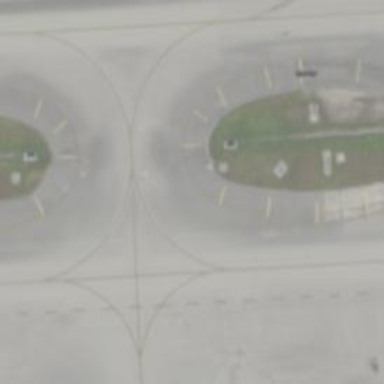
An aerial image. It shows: View of taxiway at the airport.